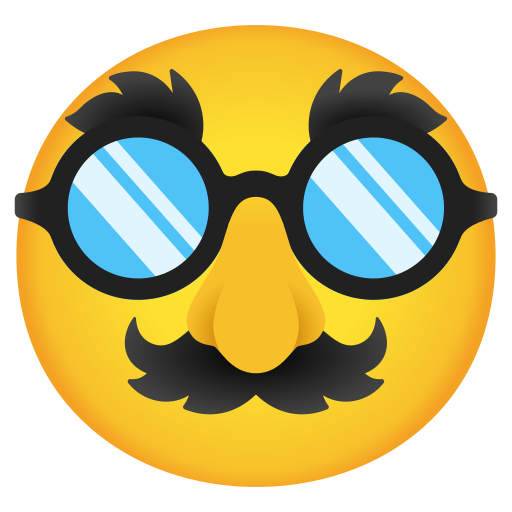
Emoji: 🥸